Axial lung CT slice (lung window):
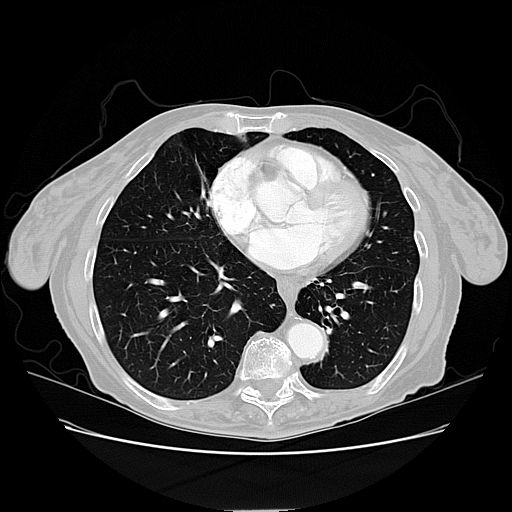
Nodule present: no